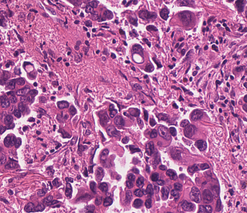
Tumor epithelial tissue: yes
Tumor-associated stroma tissue: yes
Normal tissue: no